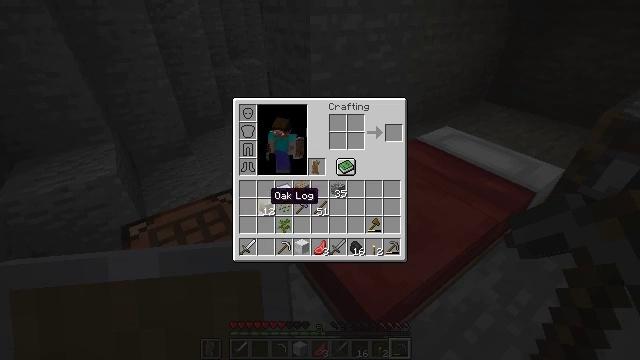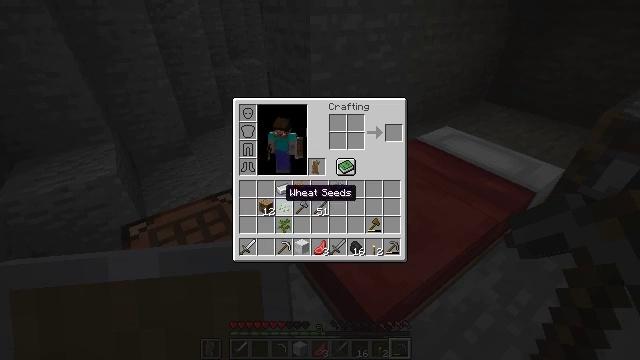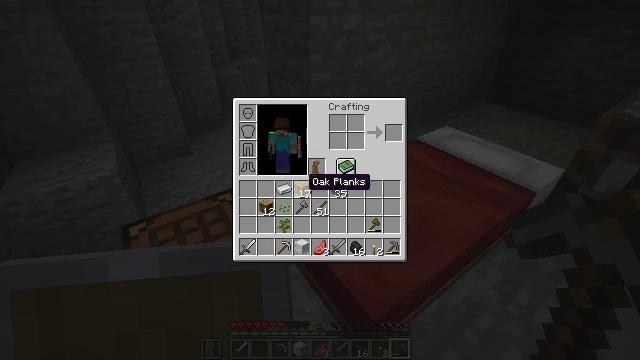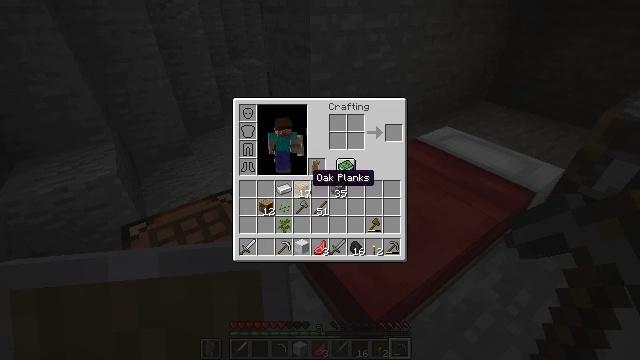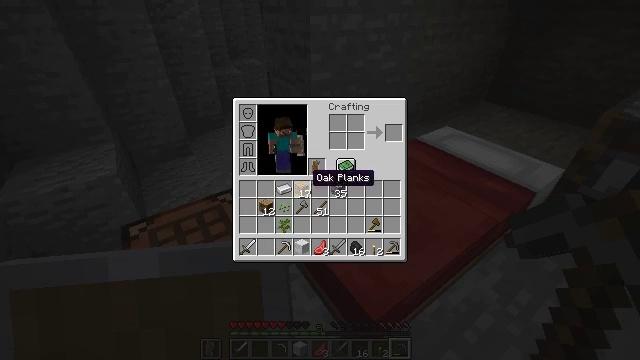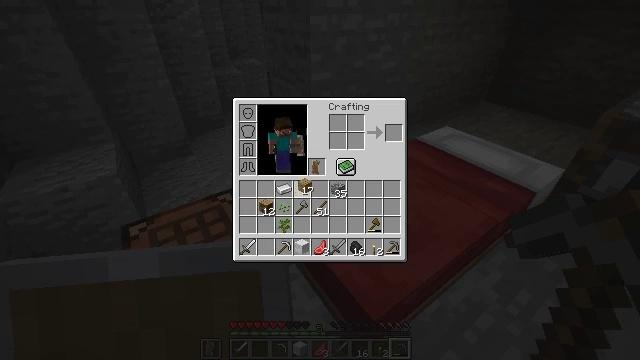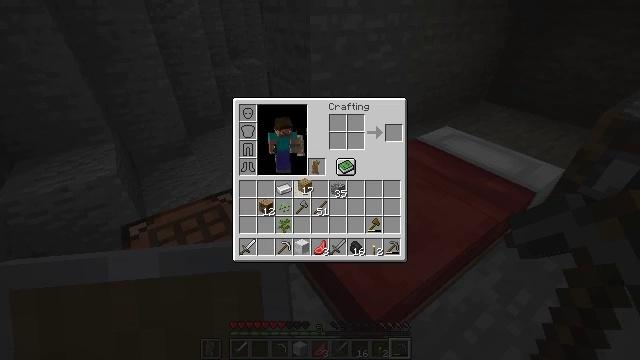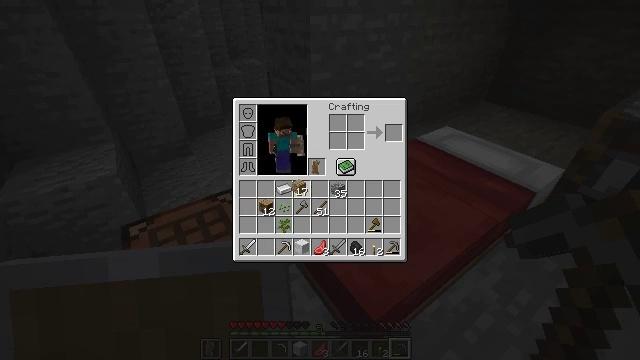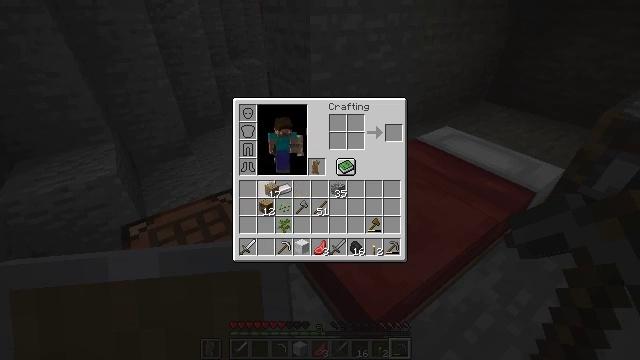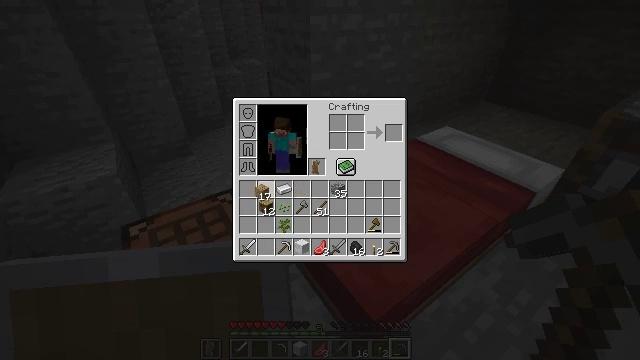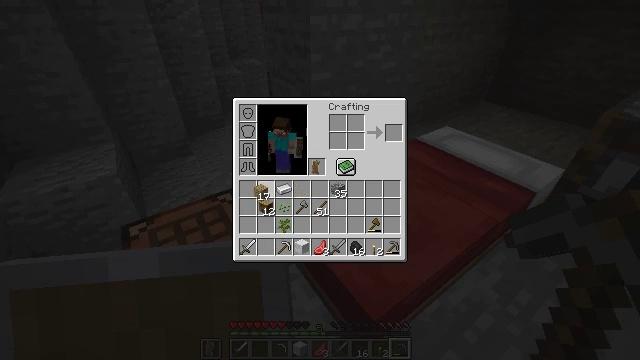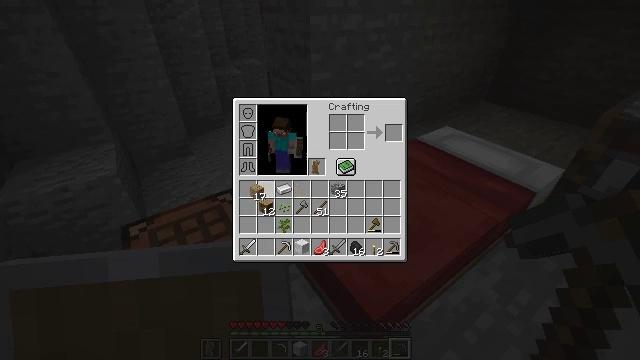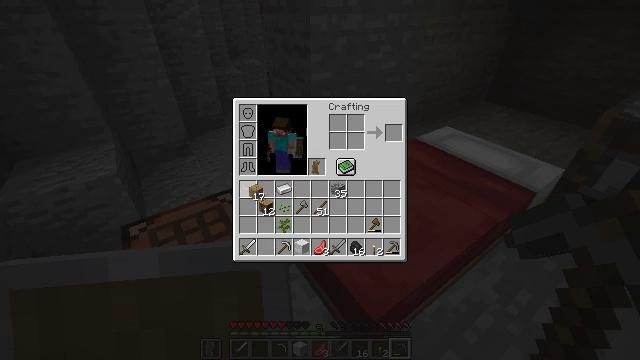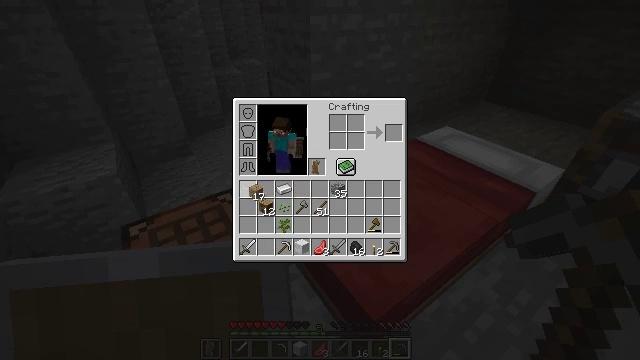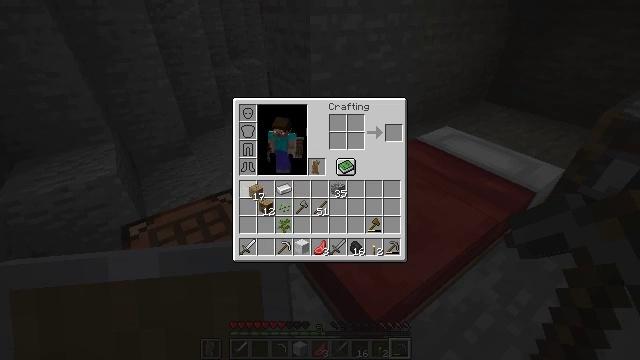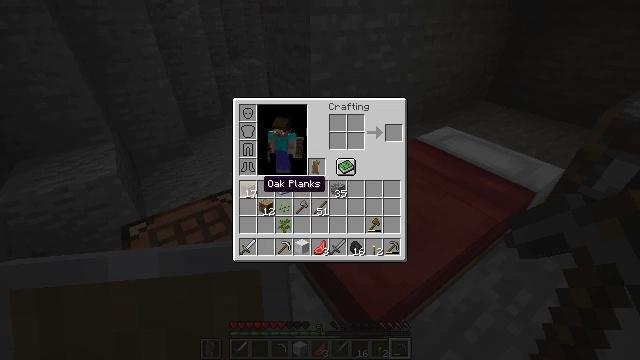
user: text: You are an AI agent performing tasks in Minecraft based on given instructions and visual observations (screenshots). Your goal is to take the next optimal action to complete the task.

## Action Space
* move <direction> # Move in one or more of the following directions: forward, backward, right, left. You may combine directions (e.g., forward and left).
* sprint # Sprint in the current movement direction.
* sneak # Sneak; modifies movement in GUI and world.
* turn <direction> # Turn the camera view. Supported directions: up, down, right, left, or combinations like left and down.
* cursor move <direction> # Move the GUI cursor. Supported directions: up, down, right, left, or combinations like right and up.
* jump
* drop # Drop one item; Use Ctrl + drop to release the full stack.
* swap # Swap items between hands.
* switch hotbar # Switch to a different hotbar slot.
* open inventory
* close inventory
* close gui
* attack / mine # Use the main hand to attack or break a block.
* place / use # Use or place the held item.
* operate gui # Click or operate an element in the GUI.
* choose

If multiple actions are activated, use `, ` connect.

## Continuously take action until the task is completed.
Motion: motion action
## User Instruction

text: Use the furnace to make a cooked porkchop.
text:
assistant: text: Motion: cursor move right
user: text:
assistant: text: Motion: cursor move right and up
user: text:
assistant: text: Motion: no_op
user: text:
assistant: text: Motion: no_op
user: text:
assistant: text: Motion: operate gui
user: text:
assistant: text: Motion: operate gui
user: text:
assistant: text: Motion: no_op
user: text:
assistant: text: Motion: cursor move left
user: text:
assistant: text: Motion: cursor move left
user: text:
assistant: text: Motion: no_op
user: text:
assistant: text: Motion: no_op
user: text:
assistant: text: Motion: no_op
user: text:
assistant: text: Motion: operate gui
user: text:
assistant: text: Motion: operate gui
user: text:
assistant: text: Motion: no_op
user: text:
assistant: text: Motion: no_op
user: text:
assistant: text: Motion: no_op
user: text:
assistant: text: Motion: cursor move right
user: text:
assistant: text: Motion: no_op
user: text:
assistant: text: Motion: operate gui
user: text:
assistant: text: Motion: operate gui
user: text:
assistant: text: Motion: cursor move left
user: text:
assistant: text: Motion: operate gui
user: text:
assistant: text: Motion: operate gui
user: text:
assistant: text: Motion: operate gui
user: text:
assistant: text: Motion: no_op
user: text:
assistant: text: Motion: no_op
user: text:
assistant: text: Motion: no_op
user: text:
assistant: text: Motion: cursor move right
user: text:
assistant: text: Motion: cursor move right